Question: I'm using ActionBarSherlock. I have a MenuItem, and I want to use a custom selector with only that MenuItem, not the others in the ActionBar. This is the menu code:
'''
<?xml version="1.0" encoding="utf-8"?>
<menu xmlns:android="http://schemas.android.com/apk/res/android" >
<item
android:id="@+id/menu_include_location"
android:icon="@drawable/icon_place_selector"
android:showAsAction="always"
android:title="@string/menu_include_location"/>
<item
android:id="@+id/menu_send"
android:icon="@drawable/ic_send"
android:showAsAction="ifRoom|withText"
android:title="@string/menu_send"/>
</menu>
'''
Here is the icon_place_selector.xml
'''
<?xml version="1.0" encoding="utf-8"?>
<selector xmlns:android="http://schemas.android.com/apk/res/android">
<item android:drawable="@drawable/location_place" android:state_pressed="false"/>
<item android:drawable="@drawable/location_no_gradient" android:state_pressed="true"/>
</selector>
'''
The issue is that in the MenuItem, the icon is only a small part of it. Here's a screenshot of what shows up. The entire background should change, and not just the icon. How do I do that?

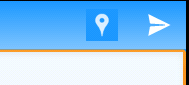
Answer: You can change the selector of a particular action bar item by setting a custom ActionView in the code:
'''
@Override
public boolean onCreateOptionsMenu(Menu menu) {
getSupportMenuInflater().inflate(R.menu.activity_main, menu);
MenuItem menuItem = menu.findItem(R.id.menu_include_location);
ImageView image = new ImageView(this);
image.setLayoutParams(new LayoutParams(LayoutParams.MATCH_PARENT,
LayoutParams.MATCH_PARENT));
image.setPadding(16, 0, 16, 0);
image.setImageResource(R.drawable.ic_launcher);
image.setBackgroundResource(R.drawable.icon_place_selector);
image.setOnClickListener(new View.OnClickListener() {
@Override
public void onClick(View view) {
// ...
}
});
menuItem.setActionView(image);
return true;
}
'''
Apply these styles if you want to change the selector for all action bar items:
'''
<style name="AppTheme" parent="@style/Theme.Sherlock">
<item name="android:selectableItemBackground">@drawable/icon_place_selector</item>
<item name="android:actionBarItemBackground">@drawable/icon_place_selector</item>
</style>
'''